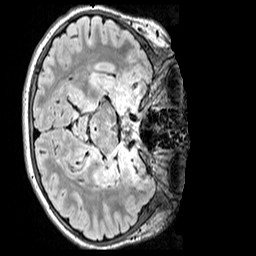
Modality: FLAIR
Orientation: axial
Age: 10
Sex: female
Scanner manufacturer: siemens
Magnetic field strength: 3 T
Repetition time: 5 s
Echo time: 0.388 s